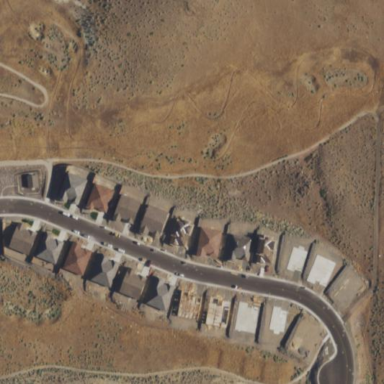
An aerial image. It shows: Residential area composed of single-family homes.